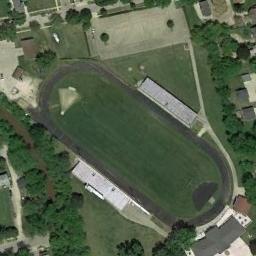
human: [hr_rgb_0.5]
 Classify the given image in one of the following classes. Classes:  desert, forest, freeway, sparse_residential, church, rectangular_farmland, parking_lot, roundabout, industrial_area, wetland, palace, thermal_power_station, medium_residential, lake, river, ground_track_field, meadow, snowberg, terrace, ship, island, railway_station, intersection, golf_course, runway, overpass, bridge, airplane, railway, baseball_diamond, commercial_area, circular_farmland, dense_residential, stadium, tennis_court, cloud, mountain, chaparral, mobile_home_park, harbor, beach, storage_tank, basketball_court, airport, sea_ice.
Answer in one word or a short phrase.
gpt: ground_track_field